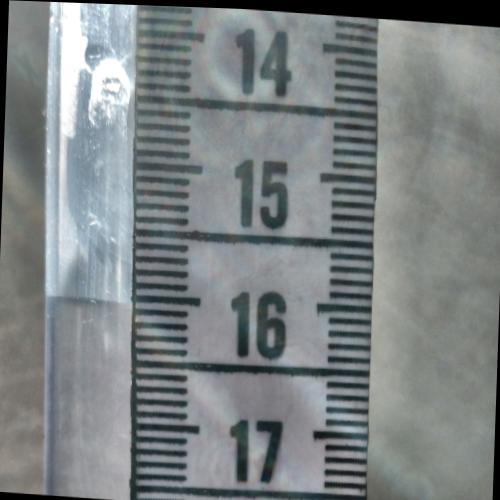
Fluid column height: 16.0 cm